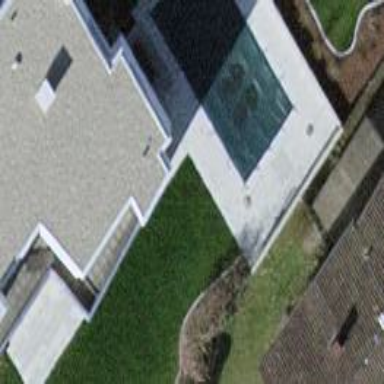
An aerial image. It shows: Swimming pool located in leisure land.